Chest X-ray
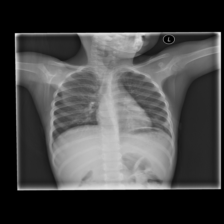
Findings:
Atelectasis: negative
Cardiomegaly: negative
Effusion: negative
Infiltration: negative
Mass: negative
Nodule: negative
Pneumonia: negative
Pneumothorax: negative
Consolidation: negative
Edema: negative
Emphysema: negative
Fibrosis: negative
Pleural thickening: negative
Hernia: negative